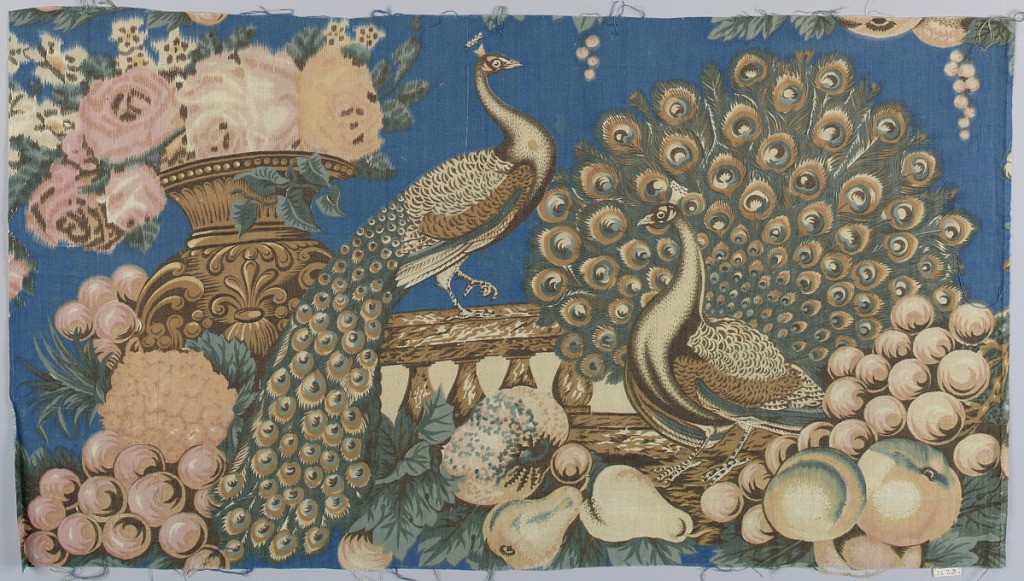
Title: Textile
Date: ca. 1850
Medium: cotton Technique: roller printed on plain weave
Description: Peacocks on a balustrade with fruit and flowers.